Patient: sex F, age 75
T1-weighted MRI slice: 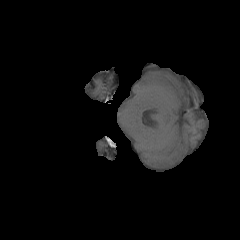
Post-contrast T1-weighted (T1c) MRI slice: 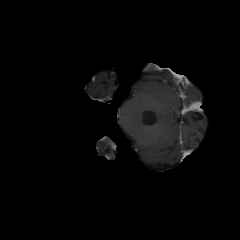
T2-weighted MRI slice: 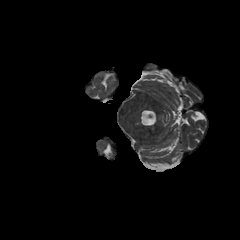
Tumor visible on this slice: no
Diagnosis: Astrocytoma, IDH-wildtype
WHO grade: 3